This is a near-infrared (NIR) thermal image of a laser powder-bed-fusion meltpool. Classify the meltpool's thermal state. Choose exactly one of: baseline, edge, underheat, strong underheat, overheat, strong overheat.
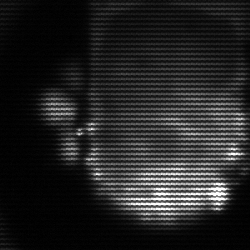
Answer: baseline